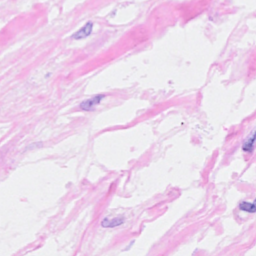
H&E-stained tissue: Breast